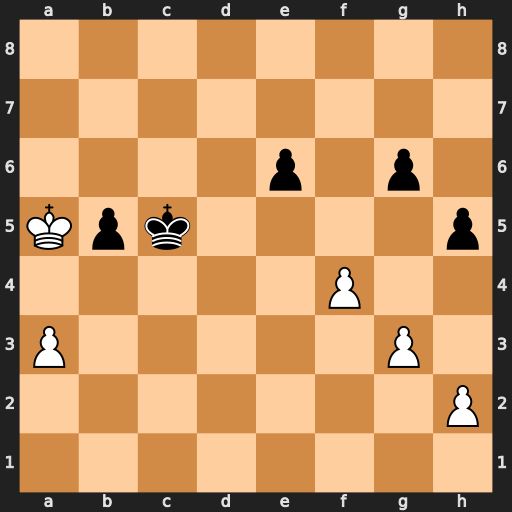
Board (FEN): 8/8/4p1p1/Kpk4p/5P2/P5P1/7P/8
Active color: w
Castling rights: -
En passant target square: -
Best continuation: h4 Kc6 Ka6